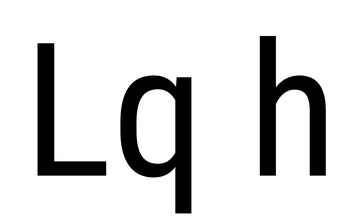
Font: Roboto_Condensed_Regular